Question: I have a bootstrap alert like so :
'''
<div class="alert alert-danger">
<a href="#" class="close" data-dismiss="alert">&times;</a>
First Error
</div>
'''
My problem is I want to be able to change this text dynamically in my code behind, 'c#'. Ideally, I would like to have multiple bullet pointed error messages in one alert like the image below:

Can anyone provide me with any ideas of how to achieve this?
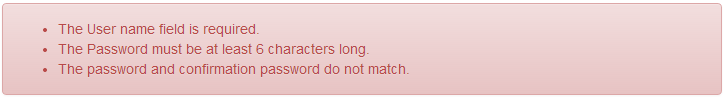
Answer: In your html, have this
'''
<div id="BootstrapErrorMessage" runat="server">
</div>
'''
and in your code, do this
'''
....
MyErrorString += "<li>Bad Password</li>";
....
MyErrorString += "<li>Invalid Date</li>";
....
if (!MyErrorString.isNullOrEmpty()) {
BootstrapErrorMessage.InnerHtml += "<a href="#" class="close" data-dismiss="alert">&times;</a>" +
"<ul>" + MyErrorString + "</ul>";
BootstrapErrorMessage.Attributes["class"] = "alert alert-danger";
}
'''